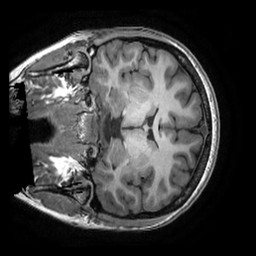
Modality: T1w
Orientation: coronal
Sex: female
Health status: healthy
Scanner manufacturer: ge